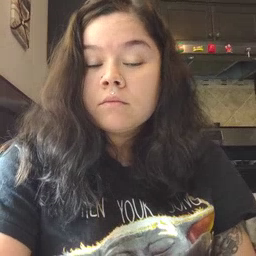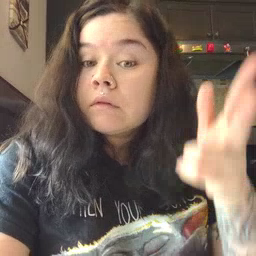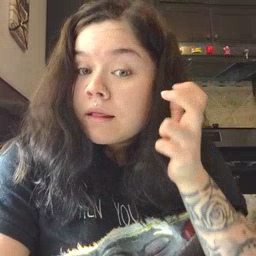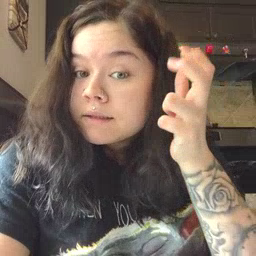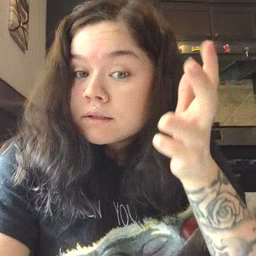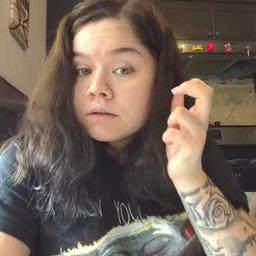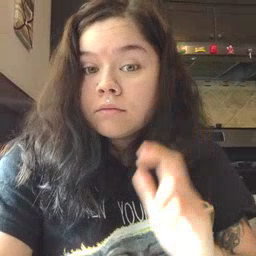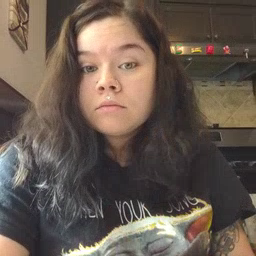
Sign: listen